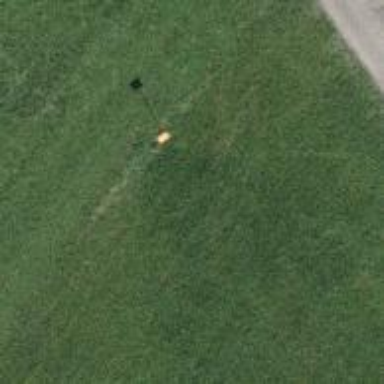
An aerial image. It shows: Aerial marker supported by pole.